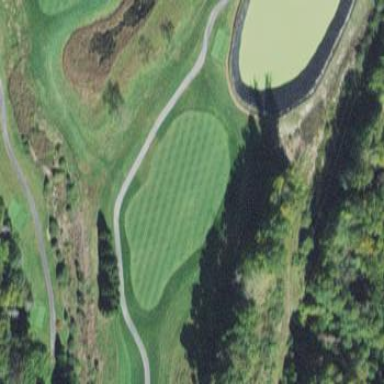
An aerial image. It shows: Driving range for golf on grass.